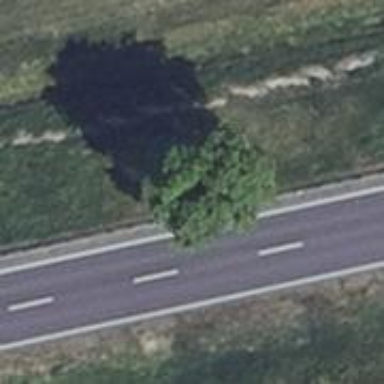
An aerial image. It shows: Deciduous tree with broadleaved leaves.